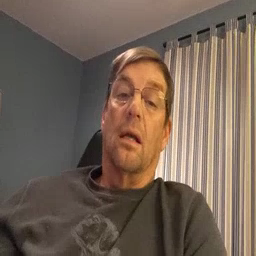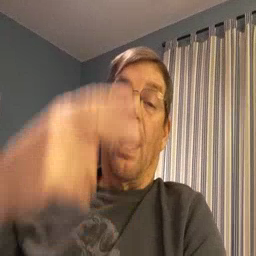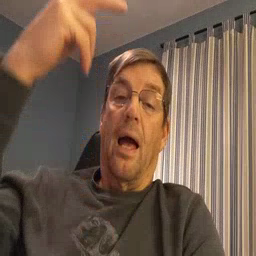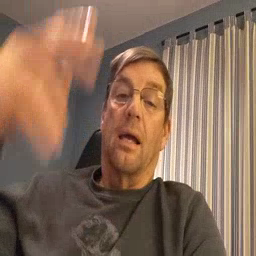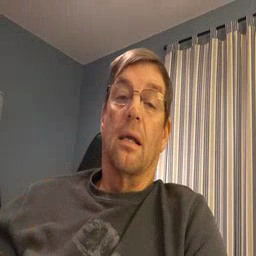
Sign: high